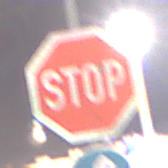
Verkehrszeichen: Stop
Zusatzzeichen unten: VorgeschriebeneFahrtrichtungGeradeausOderLinks
Umgebung: Outdoor, Urban
Tageszeit: Night
Wetter: PartlyCloudy
Licht: Artificial
Jahreszeit: NotSpecified
Kontrast: HighContrast